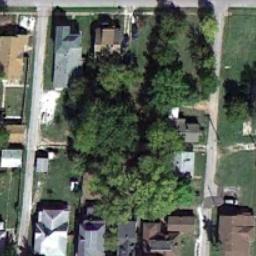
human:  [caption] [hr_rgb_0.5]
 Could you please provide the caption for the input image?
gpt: Many trees and buildings are in medium residential area .

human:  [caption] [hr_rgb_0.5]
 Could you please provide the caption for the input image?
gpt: The medium residential is on the grass next to some trees .

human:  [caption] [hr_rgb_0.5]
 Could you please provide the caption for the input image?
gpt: There are big trees in the middle of the medium-sized residential area .

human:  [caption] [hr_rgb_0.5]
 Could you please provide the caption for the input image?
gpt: The medium residential area has some houses on the grass and some trees are among these houses .

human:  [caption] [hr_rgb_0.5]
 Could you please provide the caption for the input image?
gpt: There are some green trees and buildings on the medium residential area .